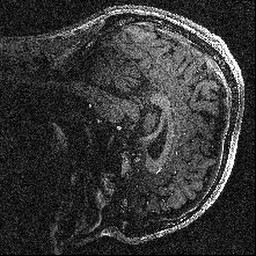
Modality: T1w
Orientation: sagittal
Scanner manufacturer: siemens
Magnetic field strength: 6.98 T
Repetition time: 3.58 s
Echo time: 0.00241 s